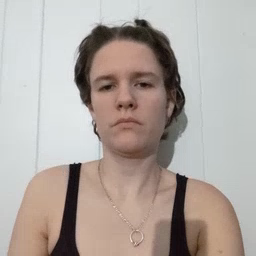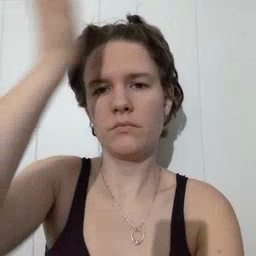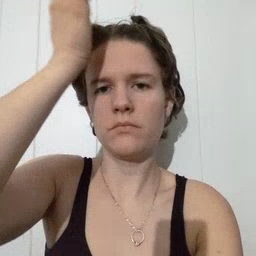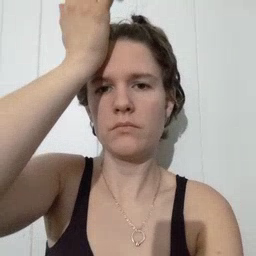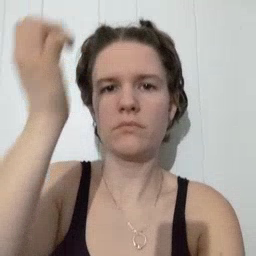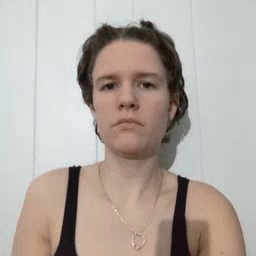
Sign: garbage